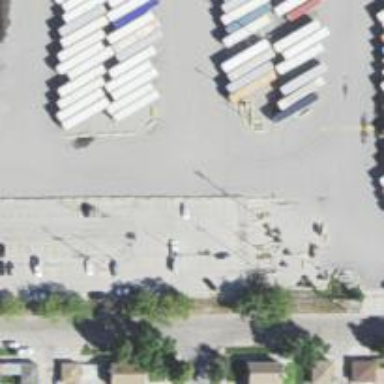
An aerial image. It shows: Railway yard.